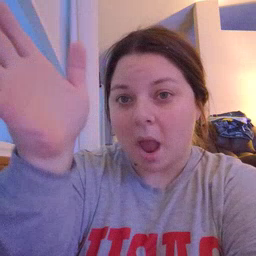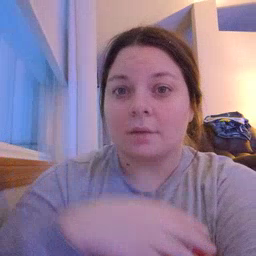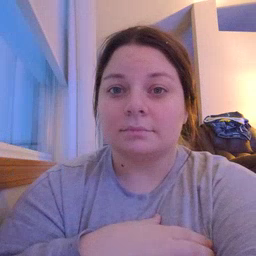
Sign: grandpa